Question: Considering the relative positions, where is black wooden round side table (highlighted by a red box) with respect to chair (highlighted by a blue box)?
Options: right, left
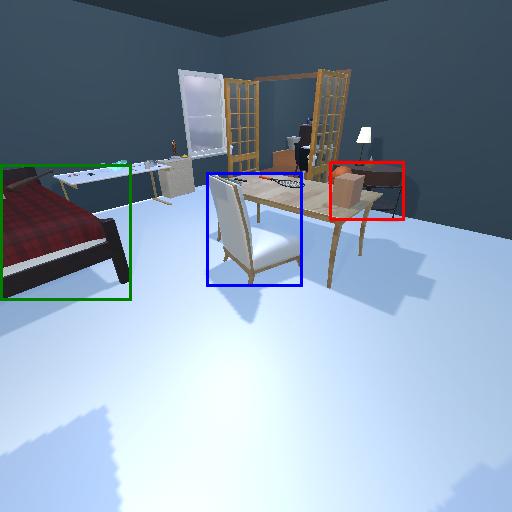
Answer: right